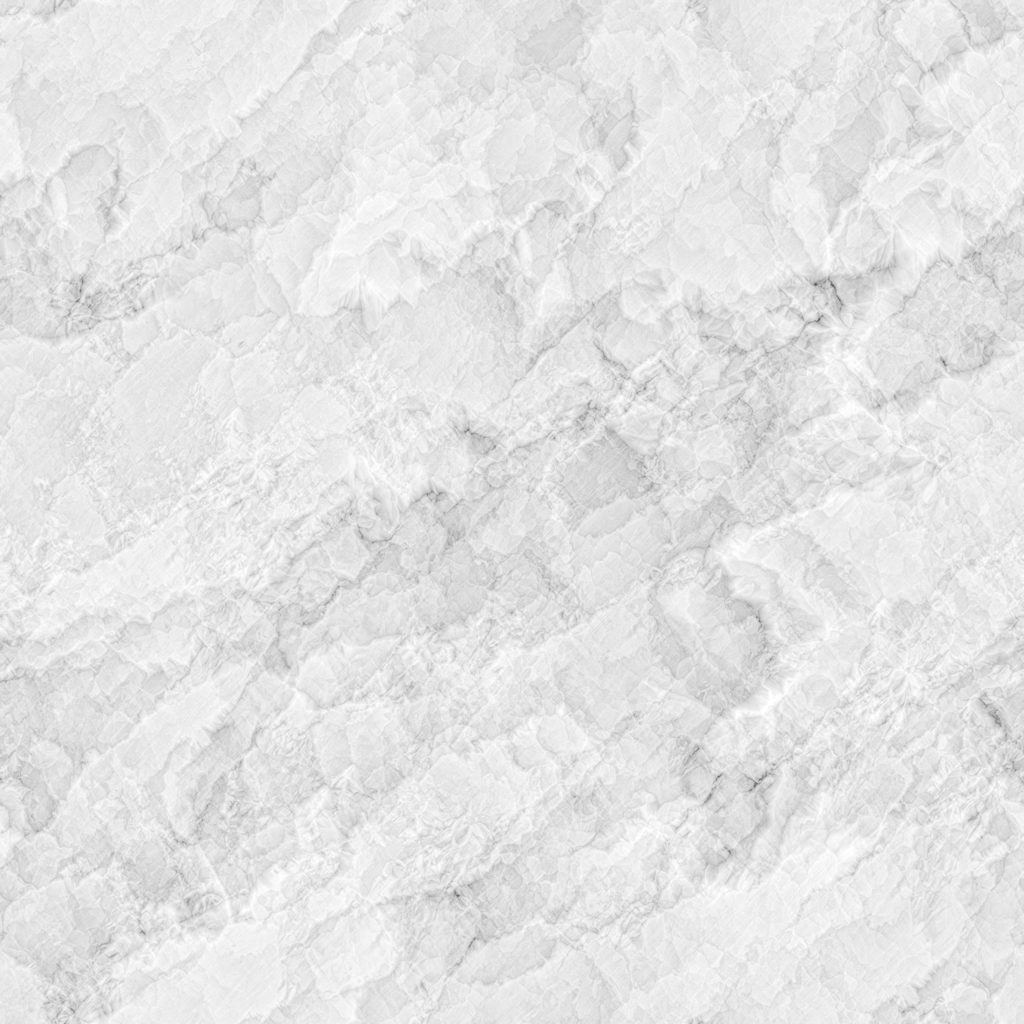
Texture map type: AmbientOcclusion